Question: I'm trying to implement a tabbar similar to the ones in XCode 4:

I could implement a simple tab control with custom images, but I'd like to apply that inner shadow effect programmatically. I'd like to supply simple icons only using one color without any gradient or shadow effect, basically just the shape of the icon. Then I would paint it black, blur it and draw it. During drawing I need to clip to the original shape however. Could someone point me to the right direction/classes? I searched through Cocoa Drawing documentation but didn't find anything. Thanks!
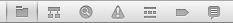
Answer: 'NSImage' has a concept of a "template image". This is a black and clear image which is suitable for various processing like inverting, embossing, engraving, etc.
An 'NSImage' loaded by name whose name ends with "Template" is automatically marked as a template image. Otherwise, you can mark an image as a template with '-setTemplate:'. You can check whether an image is a template using '-isTemplate'.
An image being a template does not inherently change how the image is rendered. It's a bit of metadata that code can look at and decide to alter the way it renders the image. There isn't much documentation about how exactly that rendering should be performed. Rather, you are supposed to take advantage of the built-in support provided by 'NSCell', the only class in AppKit which pays attention to whether an image is a template.
This is described in greater detail in the <URL>.
That said, if you're still looking for making an image mask and clipping to it, you may need to drop down to Core Graphics. 'CGImage' directly supports the notion of mask images. 'CGContext' supports clipping to a mask image with 'CGContextClipToMask()'. See the <URL>.